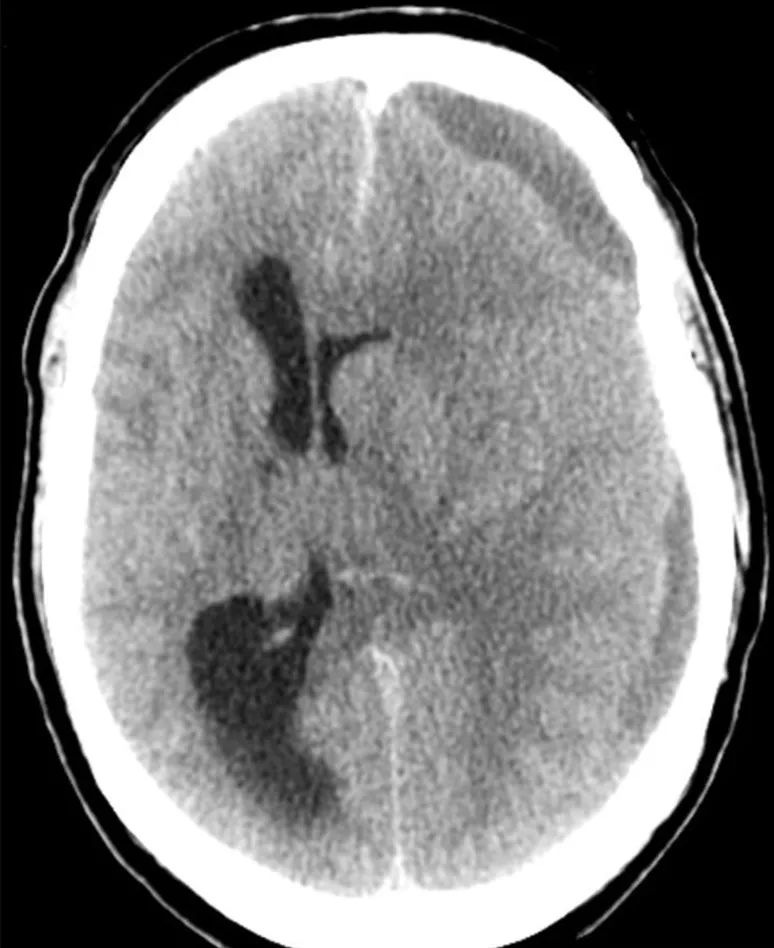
Computerized tomography of the head (CT) on admission showing a left-sided sudural mass and a gross midline-shift of 15 mm.
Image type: radiology (ct)